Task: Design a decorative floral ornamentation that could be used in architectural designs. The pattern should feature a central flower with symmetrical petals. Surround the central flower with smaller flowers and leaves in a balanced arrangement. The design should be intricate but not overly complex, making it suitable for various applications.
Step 98:
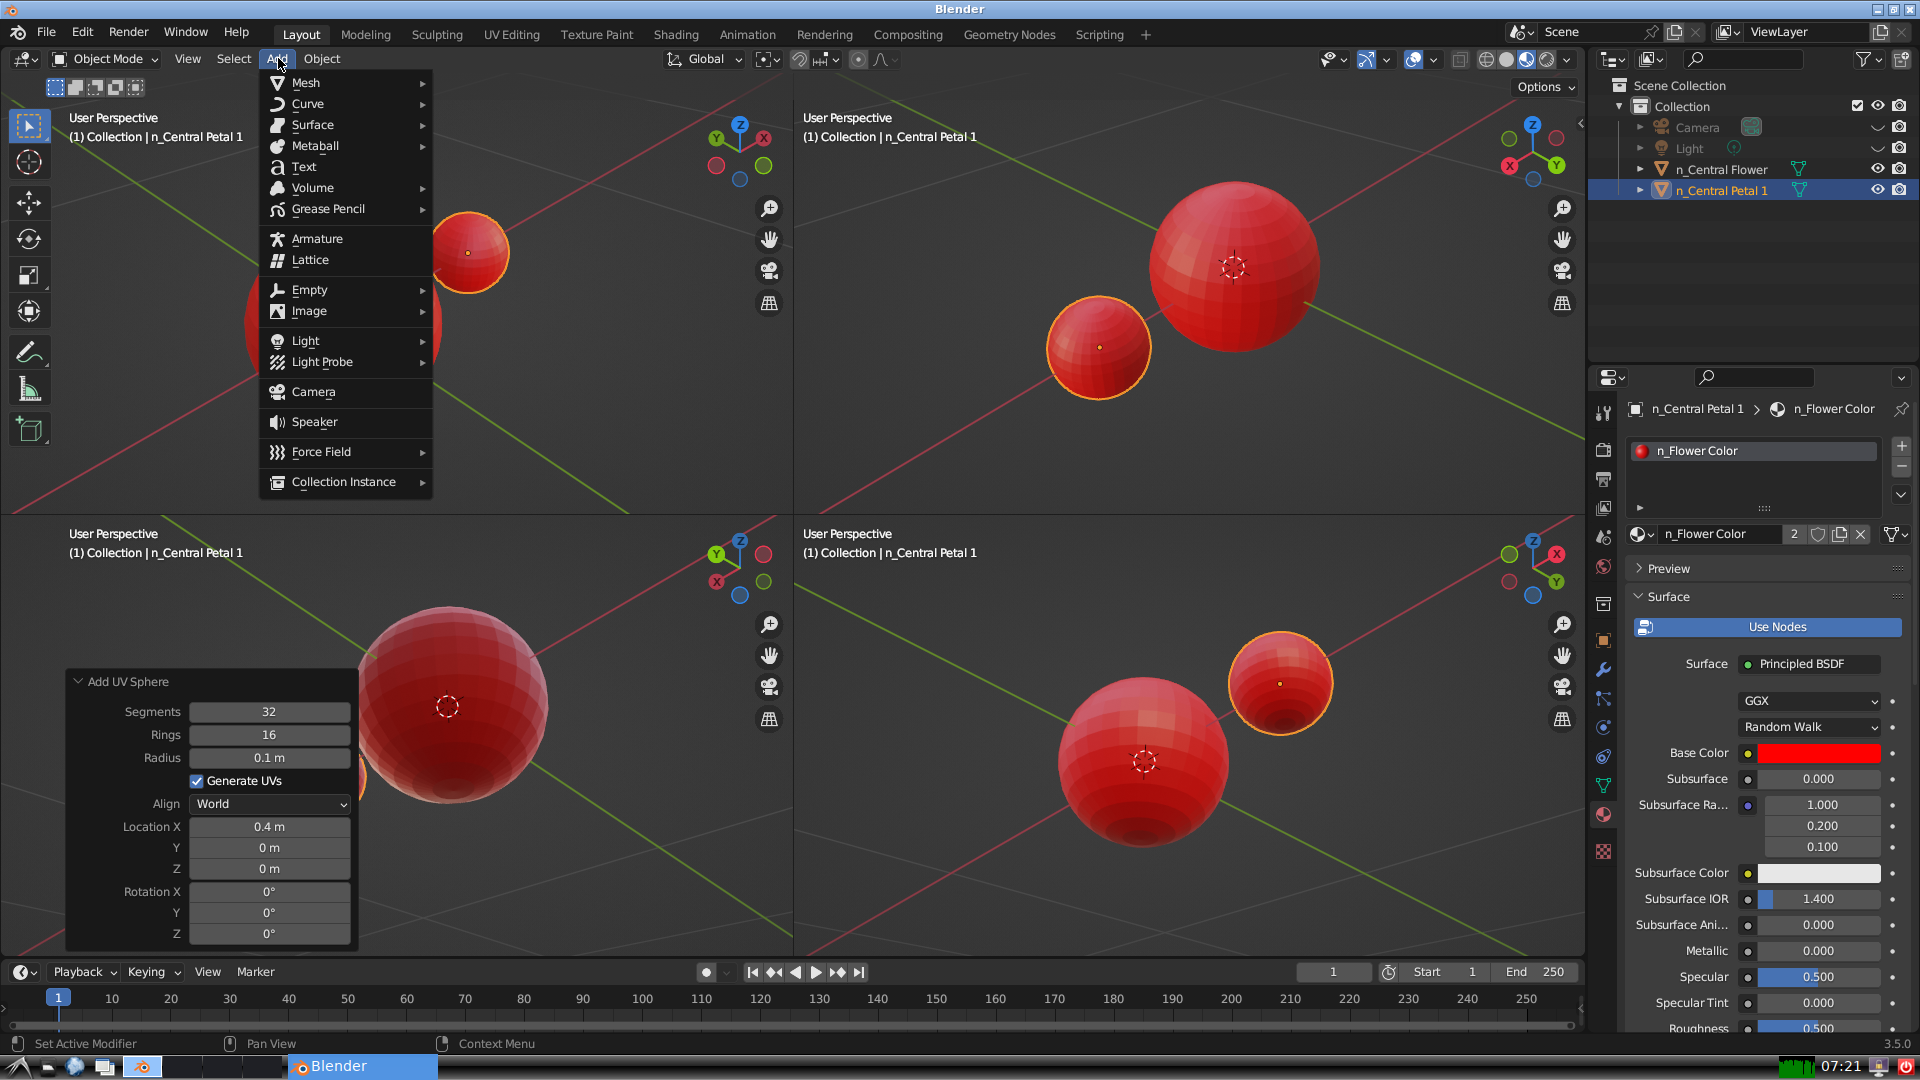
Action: {"mouse_move": [304, 82]}